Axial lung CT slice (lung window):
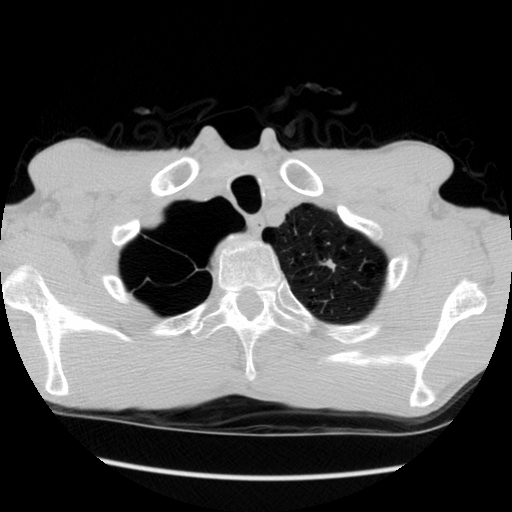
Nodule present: yes
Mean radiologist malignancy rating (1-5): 3